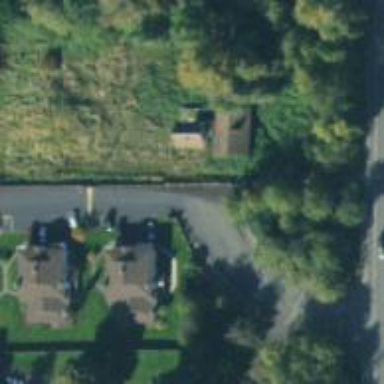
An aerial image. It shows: Living street.